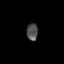
Tissue: lung
Cell type: Epithelial cells
Senescence score: 0.1712
Nuclear area (px): 184
Mean DAPI intensity: 82.223